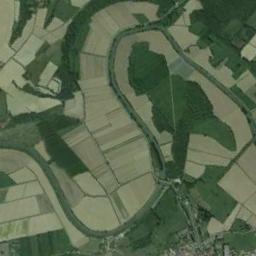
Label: river